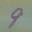
Label: 9